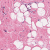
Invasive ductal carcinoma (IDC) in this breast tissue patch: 0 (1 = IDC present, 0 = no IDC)